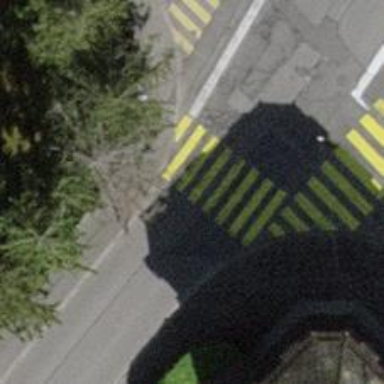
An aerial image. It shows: Uncontrolled crossing on the road.